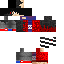
A female human skin with dark skin, wearing brown long hair dressed in a red hoodie and red pants, featuring a closed mouth.